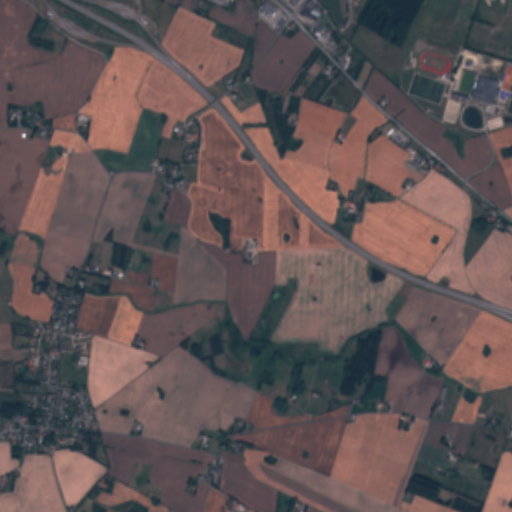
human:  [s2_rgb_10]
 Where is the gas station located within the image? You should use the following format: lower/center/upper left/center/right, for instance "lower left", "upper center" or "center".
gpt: The gas station is located in the upper left of the image.
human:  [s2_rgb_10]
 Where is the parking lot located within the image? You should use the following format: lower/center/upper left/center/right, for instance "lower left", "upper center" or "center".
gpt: The parking lot is located in the upper of the image.
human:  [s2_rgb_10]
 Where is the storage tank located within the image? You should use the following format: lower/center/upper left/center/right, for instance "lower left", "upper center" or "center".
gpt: The storage tank is located in the upper right of the image.
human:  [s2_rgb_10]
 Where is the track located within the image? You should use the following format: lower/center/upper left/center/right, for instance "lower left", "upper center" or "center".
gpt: There is no track in the image.